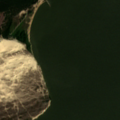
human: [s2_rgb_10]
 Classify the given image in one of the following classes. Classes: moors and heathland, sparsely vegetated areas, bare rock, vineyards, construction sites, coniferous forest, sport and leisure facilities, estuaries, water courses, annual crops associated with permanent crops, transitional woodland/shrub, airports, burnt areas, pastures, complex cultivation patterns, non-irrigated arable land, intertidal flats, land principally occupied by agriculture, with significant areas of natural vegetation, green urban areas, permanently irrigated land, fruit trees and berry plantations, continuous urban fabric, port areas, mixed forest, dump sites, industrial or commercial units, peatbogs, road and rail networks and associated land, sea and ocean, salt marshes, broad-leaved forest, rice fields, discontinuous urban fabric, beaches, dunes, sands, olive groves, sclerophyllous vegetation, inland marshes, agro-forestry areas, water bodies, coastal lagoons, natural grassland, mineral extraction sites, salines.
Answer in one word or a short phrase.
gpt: transitional woodland/shrub, beaches, dunes, sands, coastal lagoons